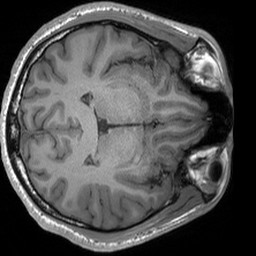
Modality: T1w
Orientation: axial
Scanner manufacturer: siemens
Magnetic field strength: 3 T
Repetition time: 1.54 s
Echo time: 0.00234 s